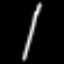
Label: pencil